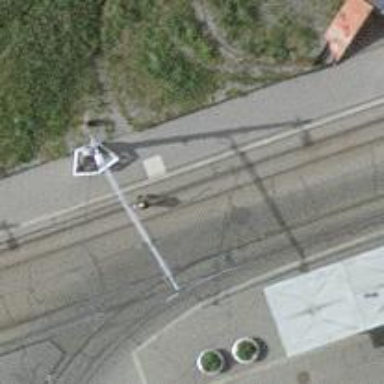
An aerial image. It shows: Tram stop with public transport stop position.